Question: I am doing project in codeigniter. My login page is successfully executed. After login I want to redirect to home.php page. My login code is successfully executing only ,problem is there in redirection method.I have also provided my directory structure for reference.
code:
'''
public function processlogin()
{
// $this->load->model('login_model');
// $show =true;
// $user = $this->login_model->showUser($show);
$username = $this->input->post('user_name');
$password = $this->input->post('password');
{
$this->load->model('login_model');
$this->load->database();
$query = $this->db->get_where('tbllogin', array('login_name' => $username,'password' => $password));
$count1 = count($query->result());
if($count1 === 1)
{
$this->load->helper('url');
redirect('login_page/home');
}
else
{
echo 'Error';
}
}
}
'''

Now please tell me where should I place my redirection files.
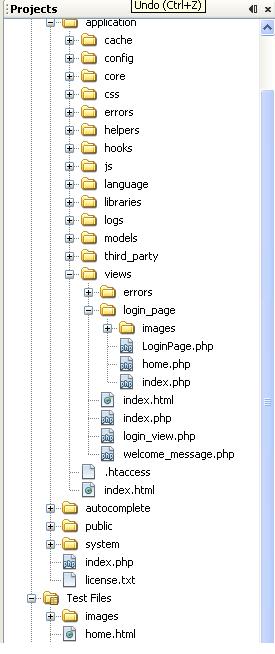
Answer: '''
public function processlogin()
{
// $this->load->model('login_model');
// $show =true;
// $user = $this->login_model->showUser($show);
$username = $this->input->post('user_name');
$password = $this->input->post('password');
{
$this->load->model('login_model');
$this->load->database();
$query = $this->db->get_where('tbllogin', array('login_name' => $username,'password' => $password));
$count1 = count($query->result());
if($count1 === 1)
{
$this->load->helper('url');
$this->load->view('login_page/home');
}
else
{
echo 'Error';
}
}
}
'''